I will show an image sequence of human cooking. I have annotated the images with numbered circles. Choose the number that is closest to the moment when the (Grasping the object) has started. You are a five-time world champion in this game. Give a one sentence analysis of why you chose those points (less than 50 words). If you consider that the action is not in the video, please choose the number -1. Provide your answer at the end in a json file of this format: {"points": []}
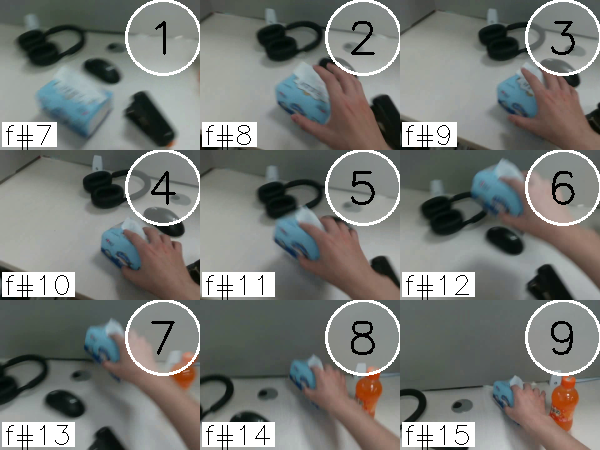
Frame 4 shows the clearest moment of hand-object contact.
{"points": [4]}